【题型】填空题　【知识点】平面几何　【难度】easy
如图，点$D$、$E$分别是$\triangle ABC$的边$AB$、$AC$上的点，$\angle AED=\angle B$，$AF \perp DE$，垂足为点$F$. 如果$AF=2$，$BC=6$，$\triangle ABC$的面积为9，那么$\triangle ADE$的面积为\underline{\quad\quad\quad}.

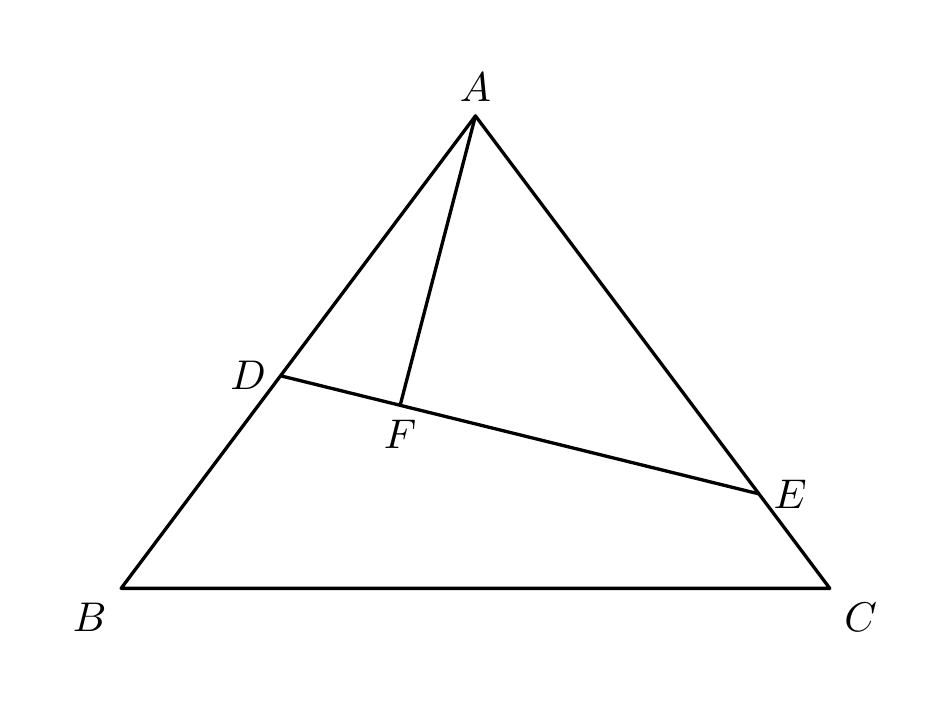
【解答】
【答案】4

【知识点】相似三角形的判定与性质综合

【分析】本题考查了相似三角形的判定与性质，三角形的面积，熟练掌握相似三角形的判定与性质是解题的关键.

过点$A$作$AH \perp BC$于点$H$，根据$\triangle ABC$的面积及$BC$的长求出$AH$的长，证明$\triangle ADE \sim \triangle ACB$，根据相似三角形面积之比等于相似比的平方即可求出$\triangle ADE$的面积.

【详解】解：过点$A$作$AH \perp BC$于点$H$，

$\because \triangle ABC$的面积为9，

$\therefore \dfrac{1}{2} BC \cdot AH = 9$，

$\because BC = 6$，

$\therefore AH = 3$，

$\because \angle AED = \angle B, \angle DAE = \angle CAB$，

$\therefore \triangle ADE \sim \triangle ACB$，

$\therefore \dfrac{S_{\triangle ADE}}{S_{\triangle ACB}} = \left( \dfrac{AF}{AH} \right)^2 = \left( \dfrac{2}{3} \right)^2 = \dfrac{4}{9}$，

$\therefore \dfrac{S_{\triangle ADE}}{9} = \dfrac{4}{9}$，

$\therefore S_{\triangle ADE} = 4$，

故答案为：4.
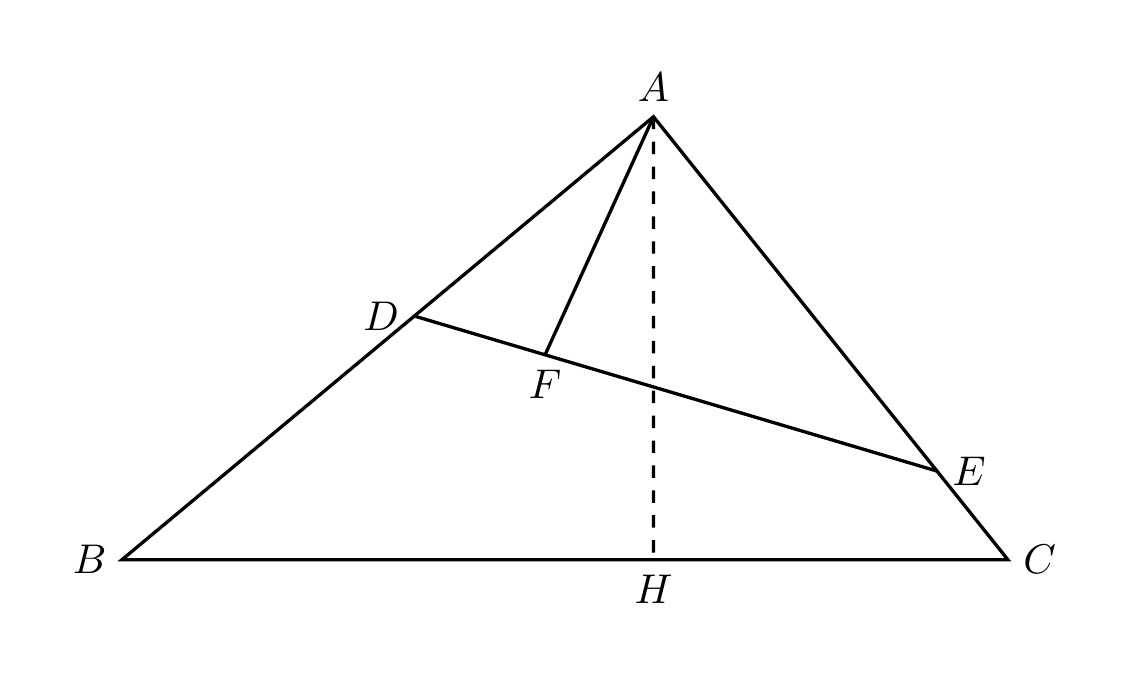